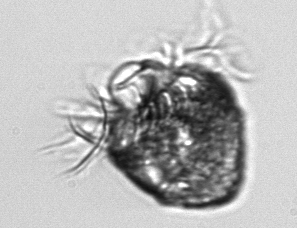
Label: Strombidium_capitatum